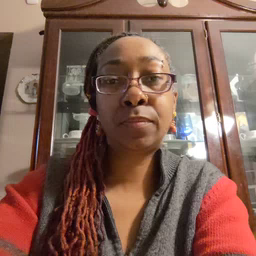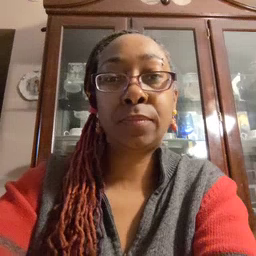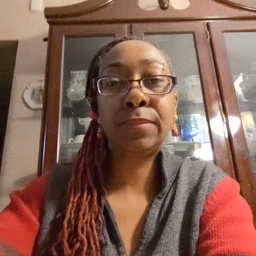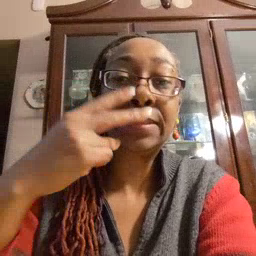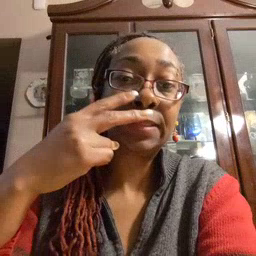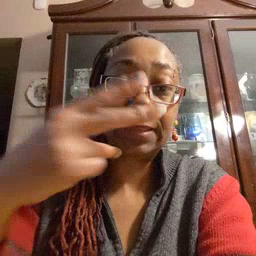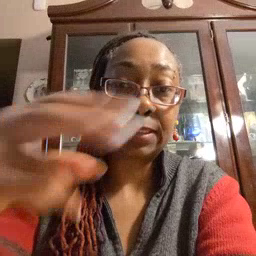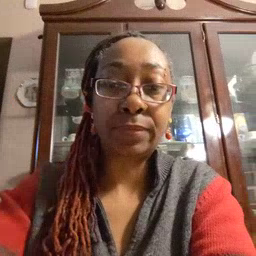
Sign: see